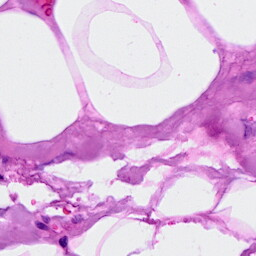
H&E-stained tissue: Breast